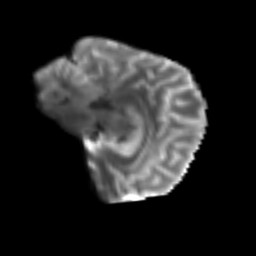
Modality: T2w
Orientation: sagittal
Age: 64
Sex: male
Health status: ill
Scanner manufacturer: siemens
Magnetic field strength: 3 T
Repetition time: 8.7 s
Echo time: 0.11 s